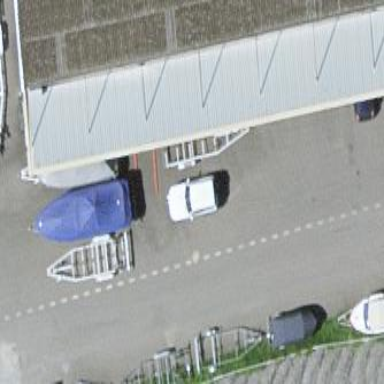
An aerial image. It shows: View of roof of building.